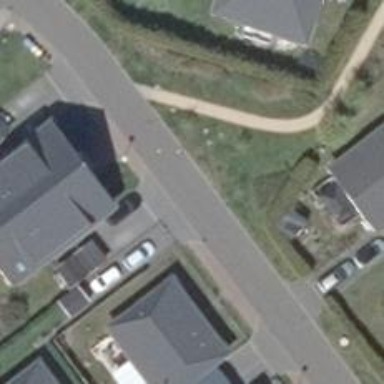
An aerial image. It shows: Paved residential road.